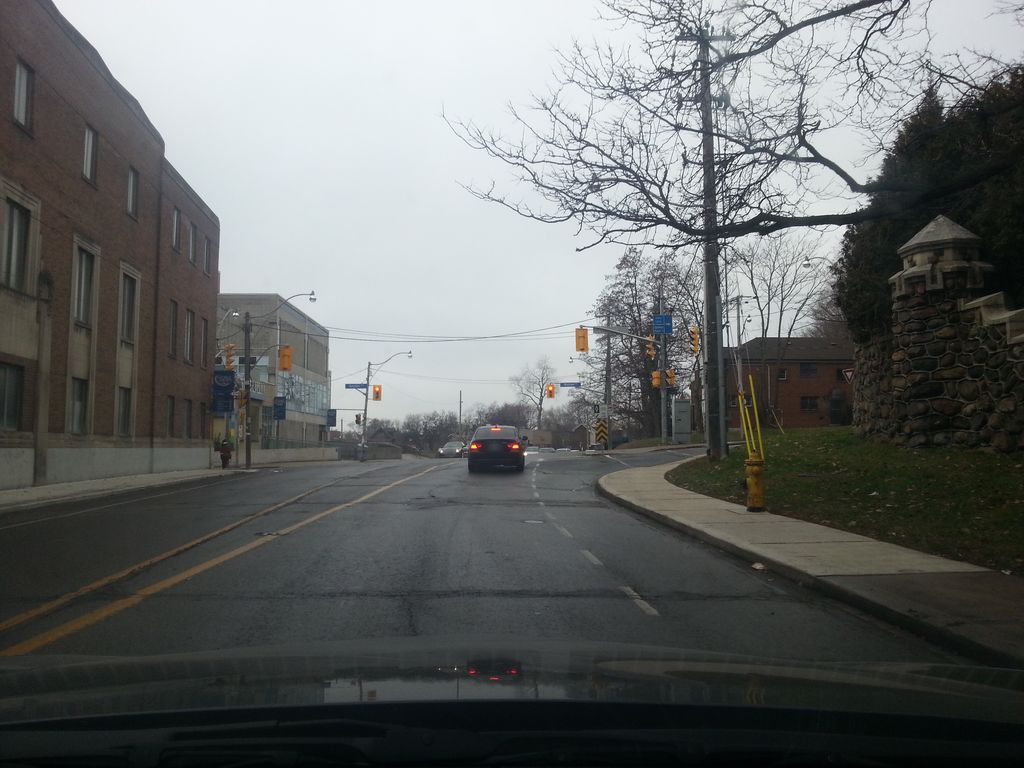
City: toronto